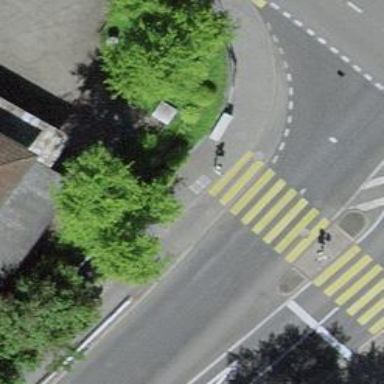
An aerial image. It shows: Kerb barrier.